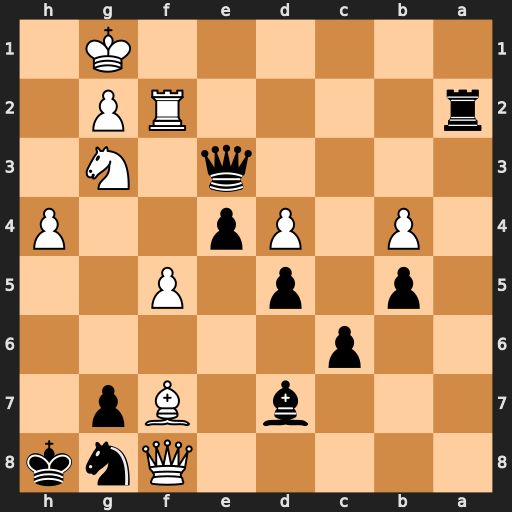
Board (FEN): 5Qnk/3b1Bp1/2p5/1p1p1P2/1P1Pp2P/4q1N1/r4RP1/6K1
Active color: b
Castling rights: -
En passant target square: -
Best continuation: Qxf2+ Kh2 Qxg2#